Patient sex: F
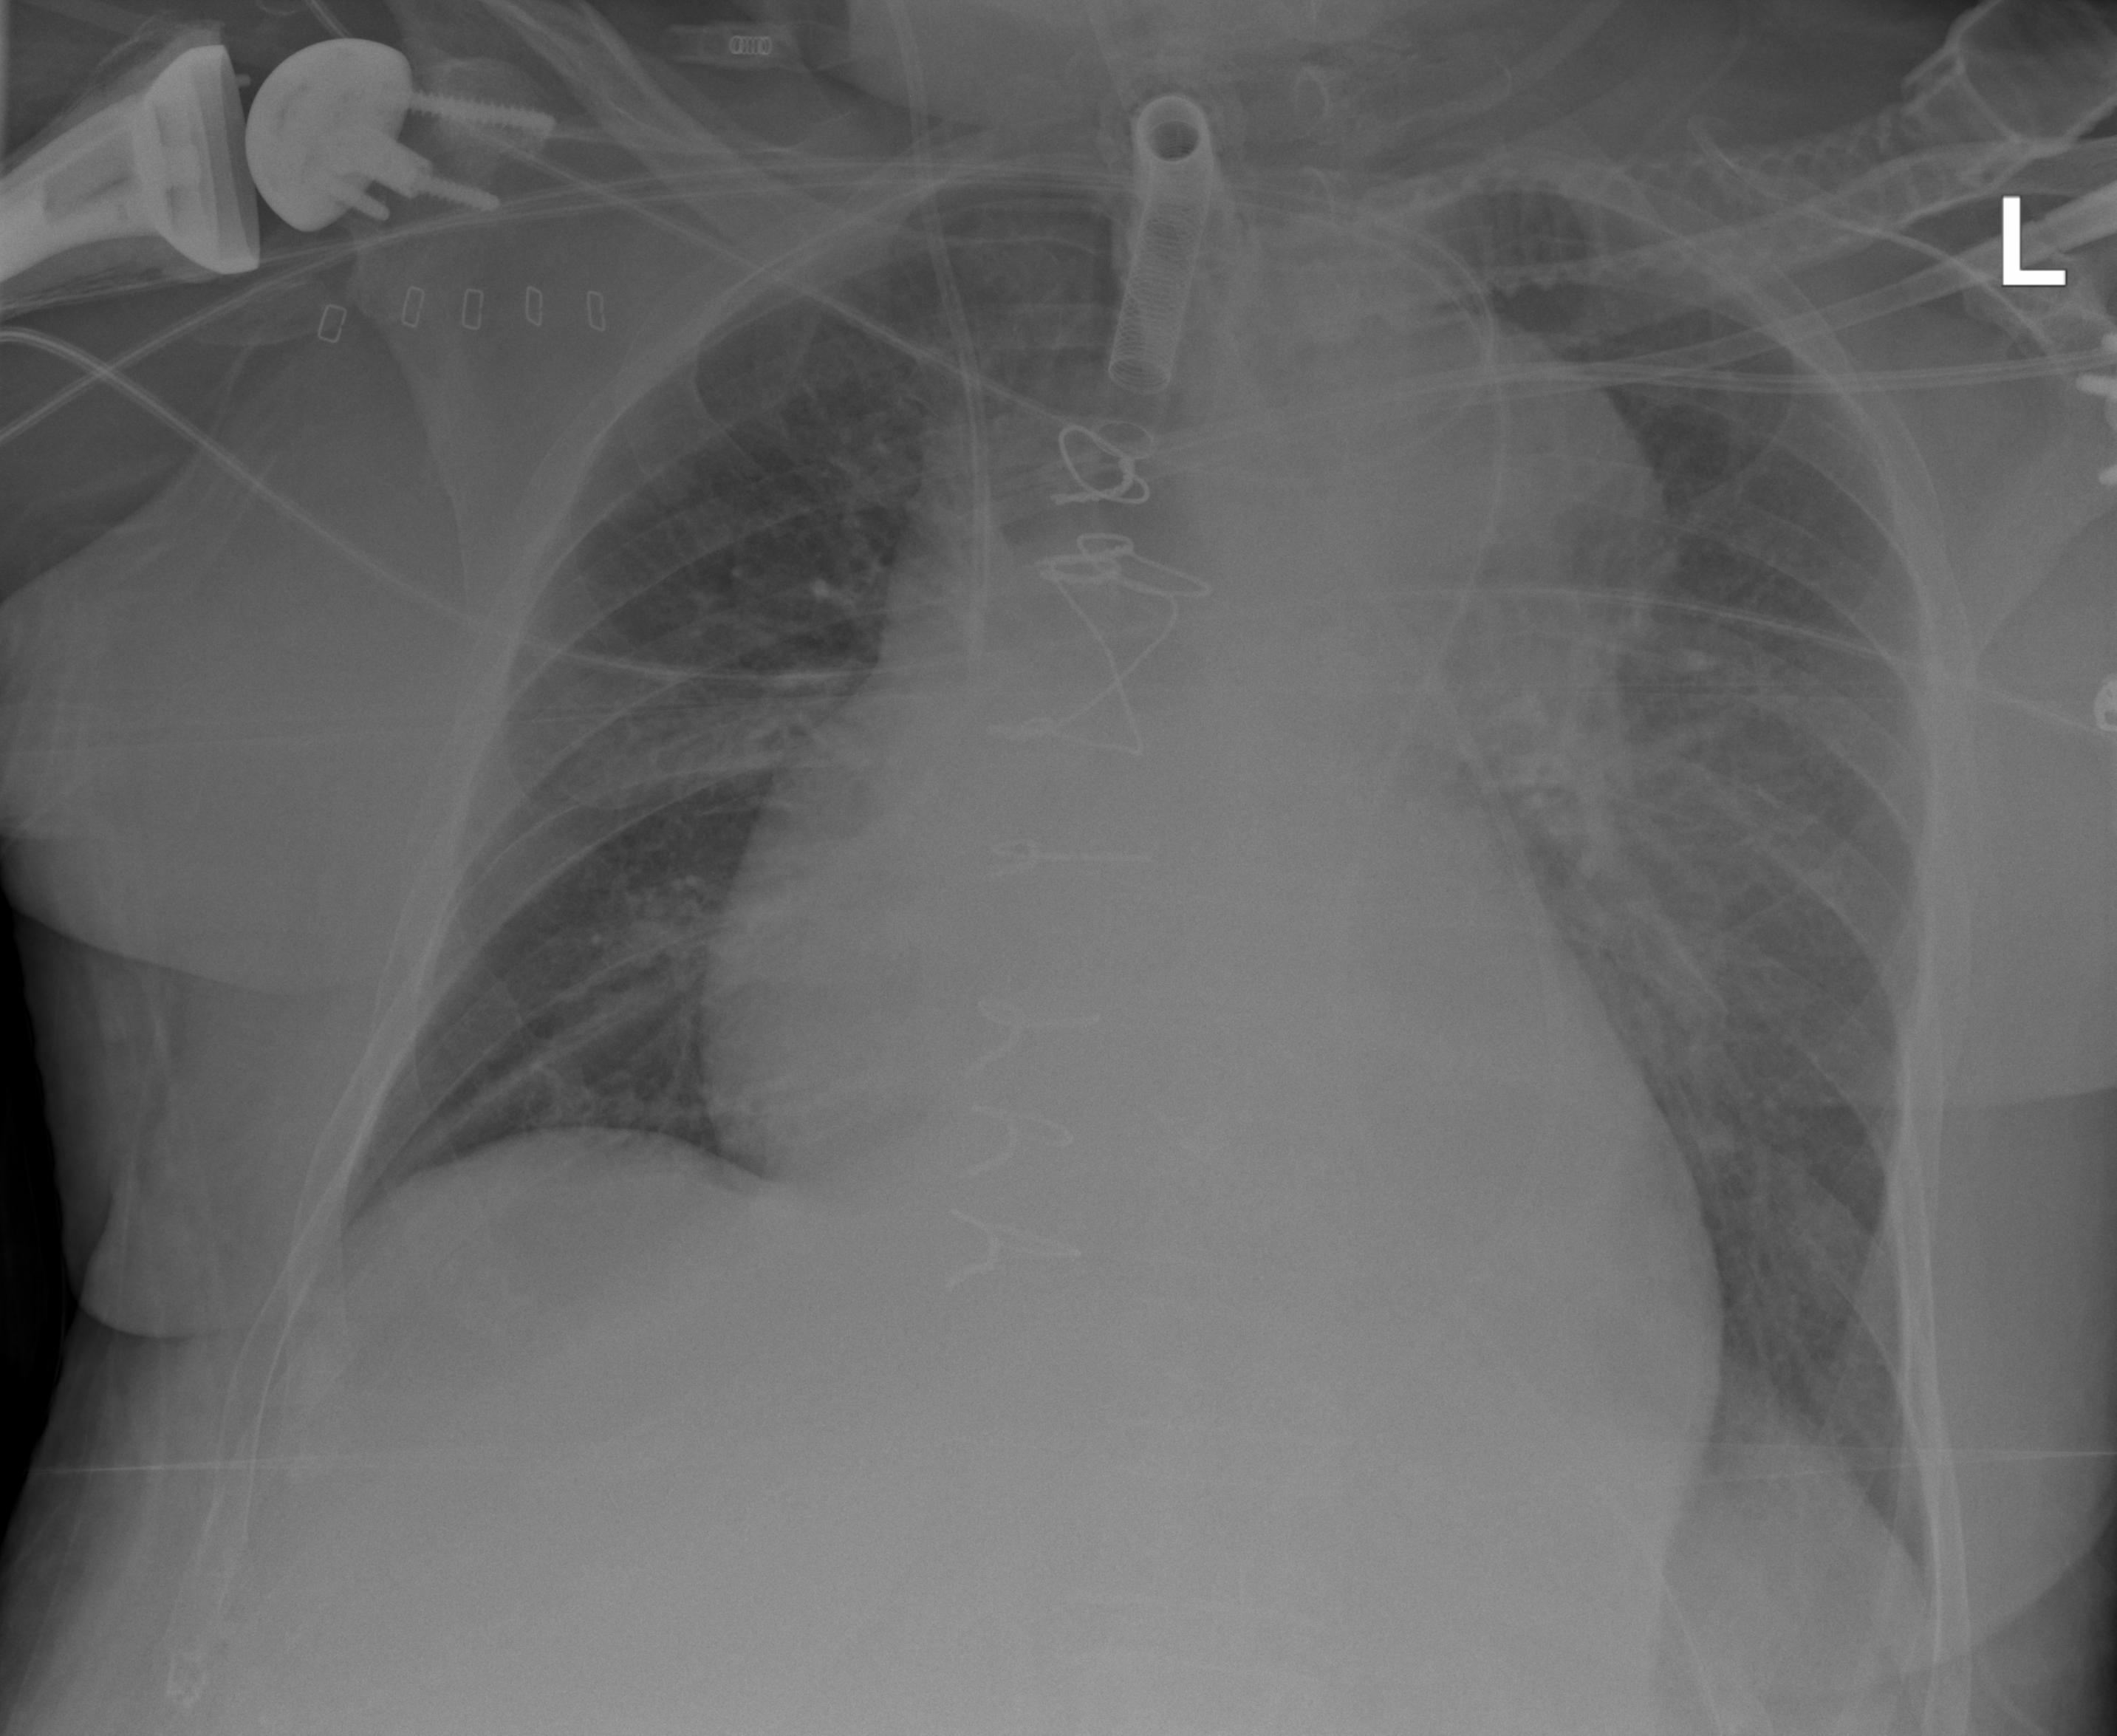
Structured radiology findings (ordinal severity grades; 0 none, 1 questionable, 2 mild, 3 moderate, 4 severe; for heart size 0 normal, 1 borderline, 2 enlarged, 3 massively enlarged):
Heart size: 2
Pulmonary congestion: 2
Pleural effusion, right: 0
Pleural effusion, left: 0
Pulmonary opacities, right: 0
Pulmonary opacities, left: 0
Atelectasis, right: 0
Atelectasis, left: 2